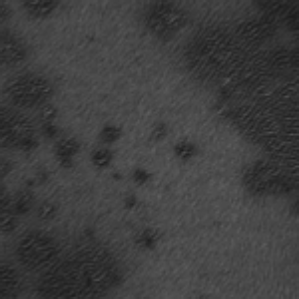
Label: frost